Question: I'm wondering how to pass parameters to maven's command line from the m2eclipse dialog.
This is the script (bat) that I want to create a configuration for - using m2eclipse:
'''
@echo off
set HOST_NAME=localhost.fds.com
set SECURE_ASSETS_PORT=9678
title Running Legacy Application
mvn -Dhostname=%HOST_NAME% -DASSET_SERVER_URL_OVERRIDE=https://%HOST_NAME%:%SECURE_ASSETS_PORT% -Dassets.port.num=9876 -Dassets.secure.port.num=%SECURE_ASSETS_PORT jetty:run -P assets
'''

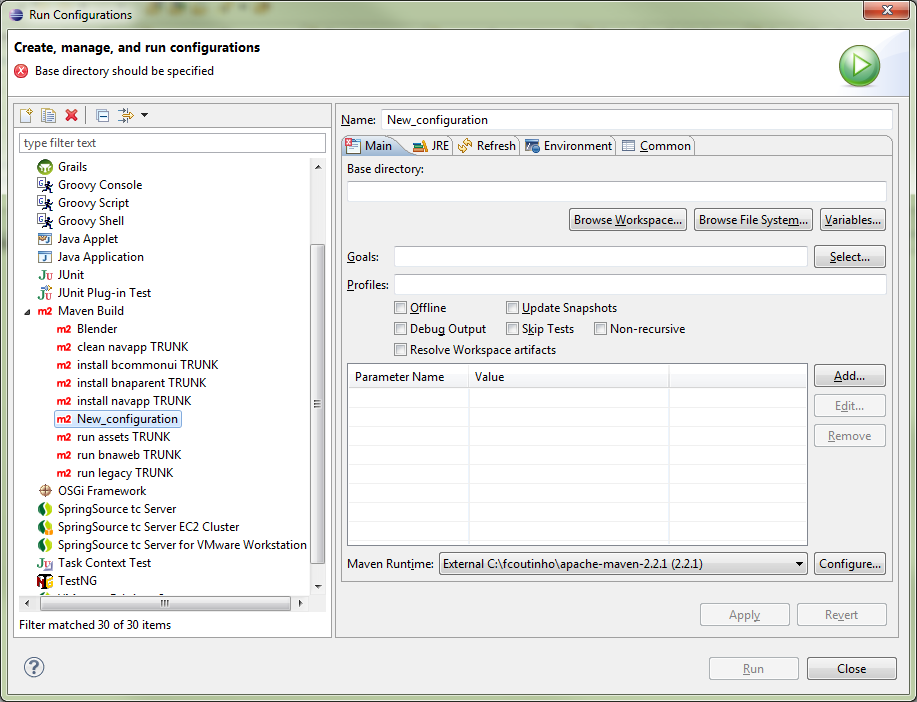
Answer: That's what the parameter name and value part is for. I think you leave the -D off though.